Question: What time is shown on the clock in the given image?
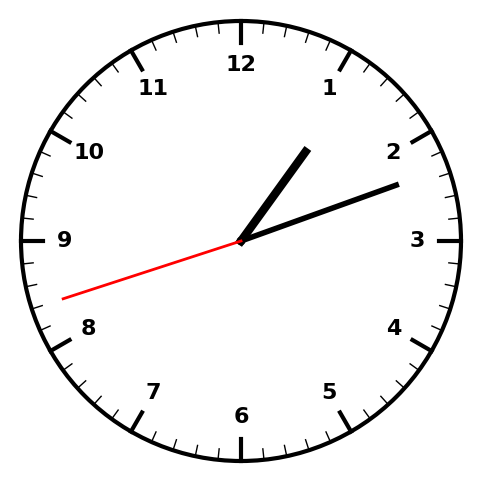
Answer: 01:11:42